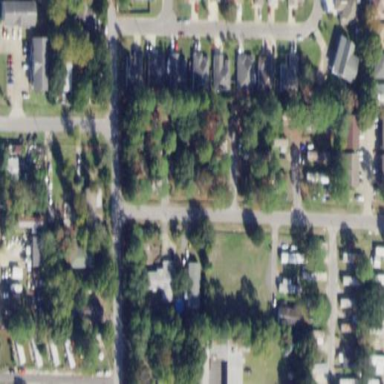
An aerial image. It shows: Residential area designated as trailer park.